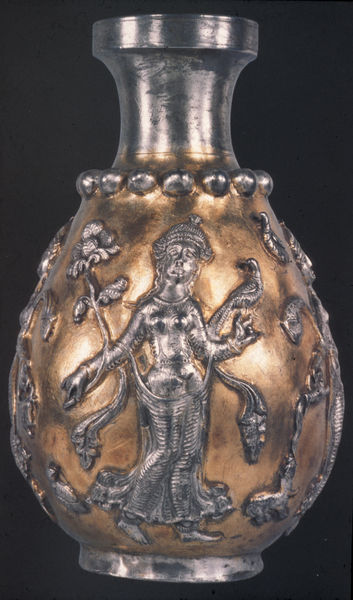
Titel: Vase mit vier Tänzerinnen
Künstler: unbekannt
Standort: Paris
Institution: Louvre
Schlagwörter: akt, baum, blau, blätter, fuß, gott, hand, kopf, körper, nackt, vogel, wasser, weiß, gelb, grün, mädchen, blume, blumen, braun, brust, busen, elegant, frau, glas, hut, kleid, licht, schmuck, schwarz, blüte, dame, rosen, rot, schleier, tuch, beige, muster, ornament, rock, tanz, alt, flasche, arme, federn, kragen, mensch, silber, hals, hände, vögel, figur, gewand, gold, kelch, pflanze, pflanzen, tanzen, tänzerin, frontal, perle, perlen, kreis, rund, kanne, krug, ranken, trauben, vase, beine, schwanz, relief, brüste, füße, zöpfe, abstrakt, kette, rand, dekoration, weiblich, glanz, floral, verzierung, glänzen, glänzend, metall, bauch, bronze, plastik, plinthe, poliert, abbild, foto, fotografie, punkte, becher, adam, barfuss, eva, paradies, eisen, gefäß, messing, zinn, zinnkrug, antike, vergoldet, orient, becken, asien, kupfer, schlange, stand, kugel, kugeln, kranz, mythologie, göttin, gedreht, photo, verziert, ornamental, kunstgewerbe, bauchtanz, fasan, silbern, antik, bacchus, griechisch, mittelalter, fabelwesen, durchsichtig, romanik, schlangen, schlangenköpfe, fresko, beschlag, traube, gottheit, papagei, madonna, amphora, klassik, indien, kunsthandwerk, ziseliert, standfuß, islam, behälter, urne, perlenband, vergoldung, volkskunst, kurg, bauchig, getrieben, athena, römerin, motive, ausgießer, blei, gestaltung, archäologie, edelmetall, goldschmied, geschmückt, guß, collier, gefäs, liane, ziselierung, amre, antike vase, bimetallisch, blue, blum, blätter krug, brone, bronse, bronza, dekorationsgegenstand, eierornament, feinschmiedearbeit, flaschenförmig, goldschied, grabgabe, götting, hindu, hinduismus, hydria, indisch, kane, kugelkranz, legierung, metallisch, poiert, pokal vase, primavera, primavers, punzen, pyxis, schmiedearbeit, shiva, shiwa, thiasos, vielarmig, votiv, vöge, medea, fotogrphie, ock, bauchförmig